Field crop: maize
Growth stage: 1
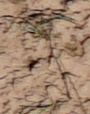
Species: lolium